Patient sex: F
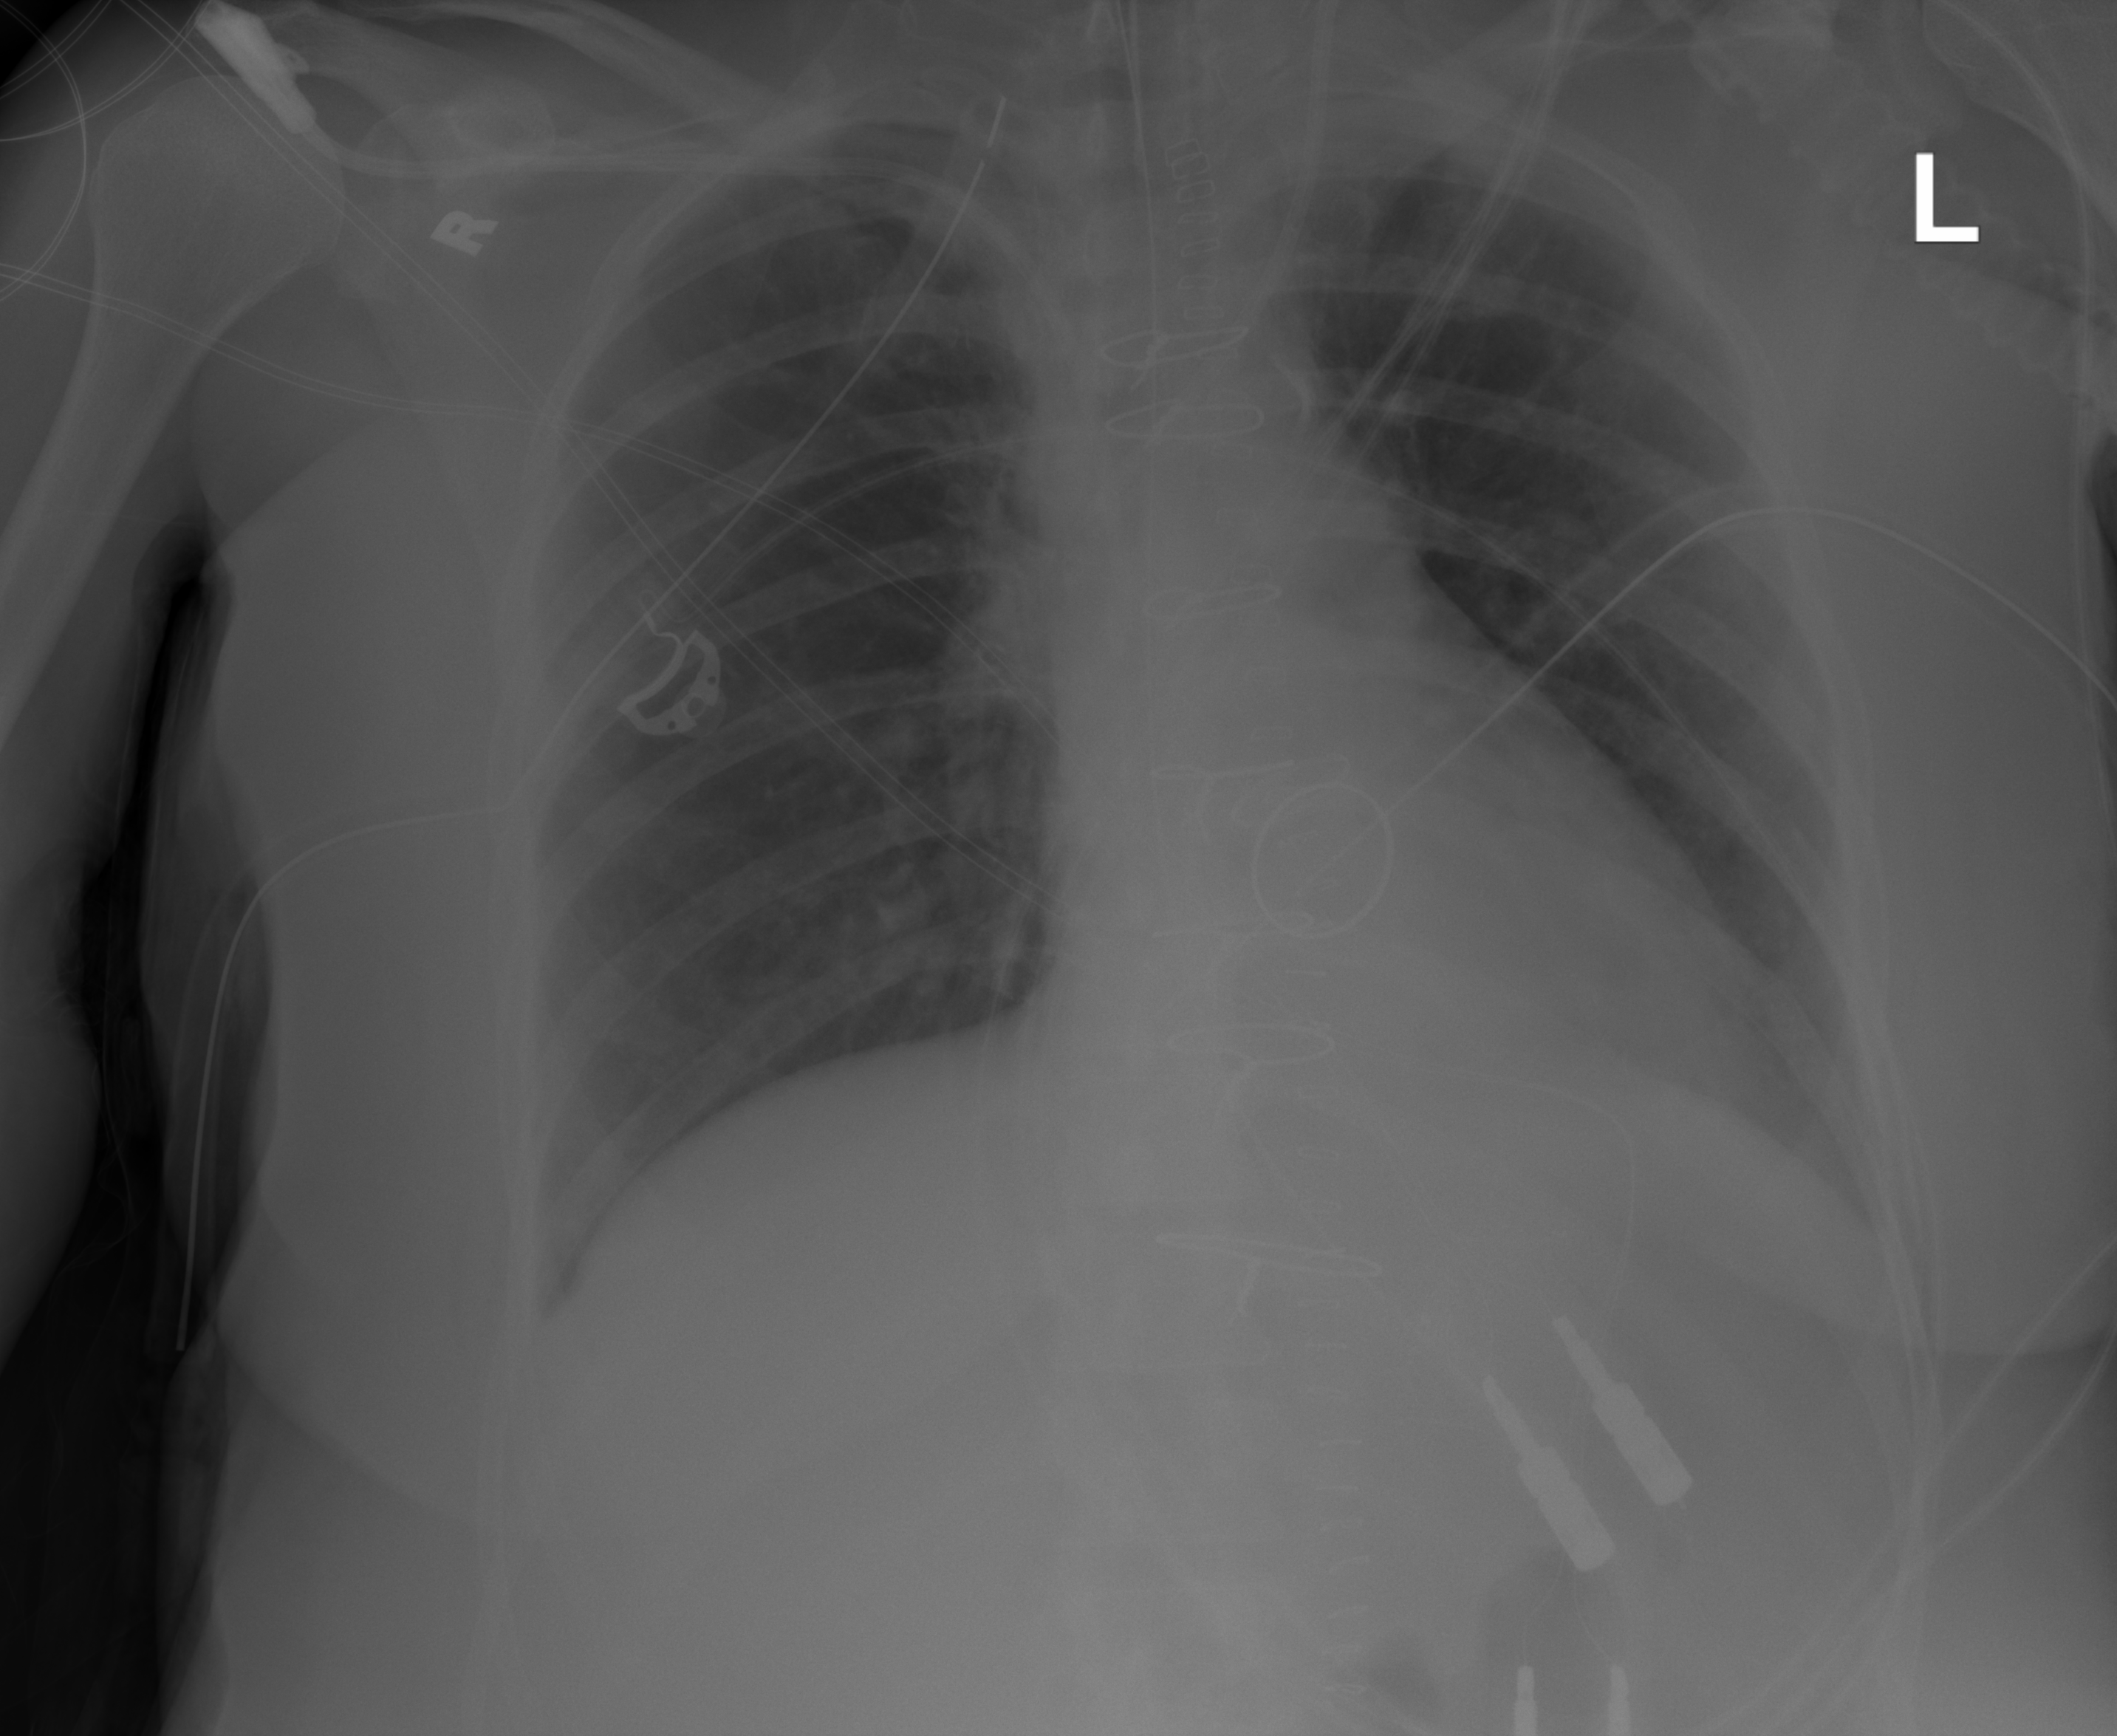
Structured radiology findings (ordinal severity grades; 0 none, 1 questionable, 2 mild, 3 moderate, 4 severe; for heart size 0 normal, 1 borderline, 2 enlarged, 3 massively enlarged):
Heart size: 0
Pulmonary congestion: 0
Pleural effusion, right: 1
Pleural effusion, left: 2
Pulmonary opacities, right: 0
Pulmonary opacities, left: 0
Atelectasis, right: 0
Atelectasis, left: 2